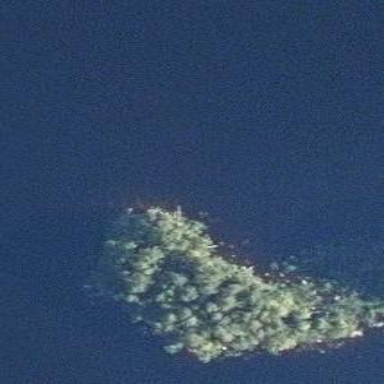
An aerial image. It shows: Islet surrounded by woodland.